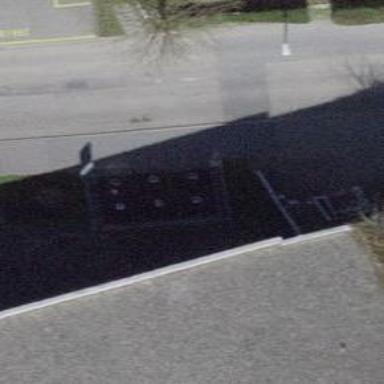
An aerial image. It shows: Recycling container for recycling.